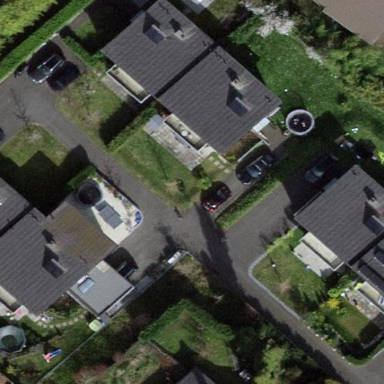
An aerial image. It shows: Garden area designated for leisure land.